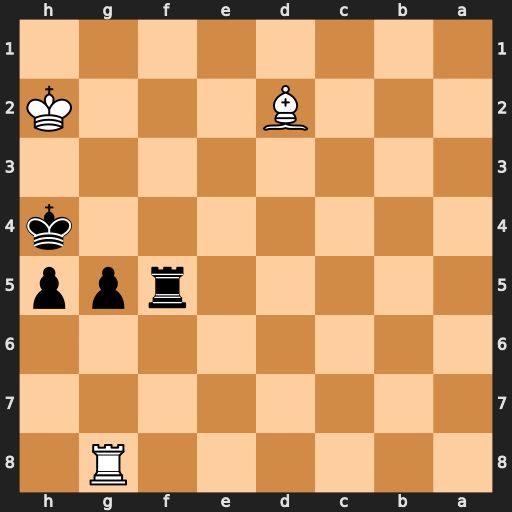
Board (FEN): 6R1/8/8/5rpp/7k/8/3B3K/8
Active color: b
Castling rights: -
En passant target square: -
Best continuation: Rf2+ Kg1 Rxd2